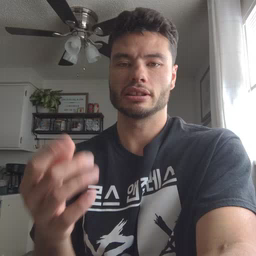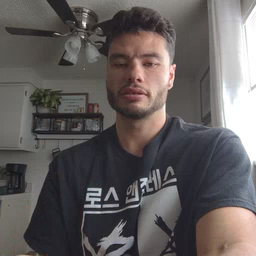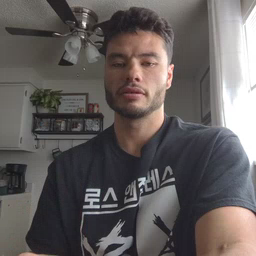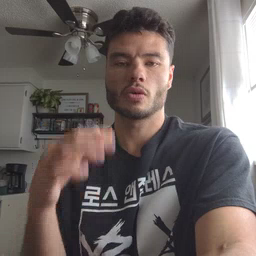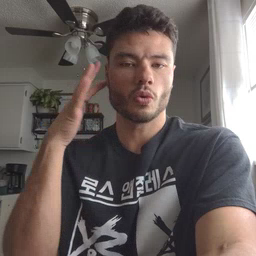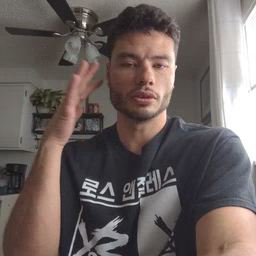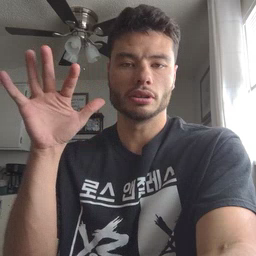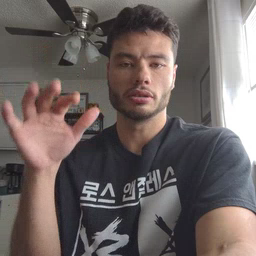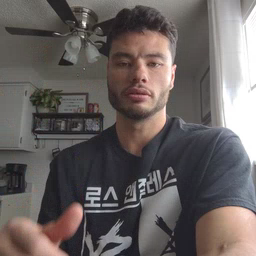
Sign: noisy